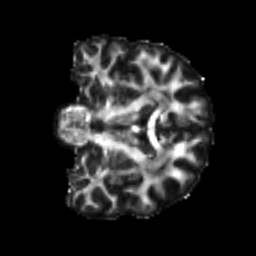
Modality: FA
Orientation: coronal
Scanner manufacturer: siemens
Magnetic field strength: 3 T
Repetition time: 4 s
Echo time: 0.0594 s